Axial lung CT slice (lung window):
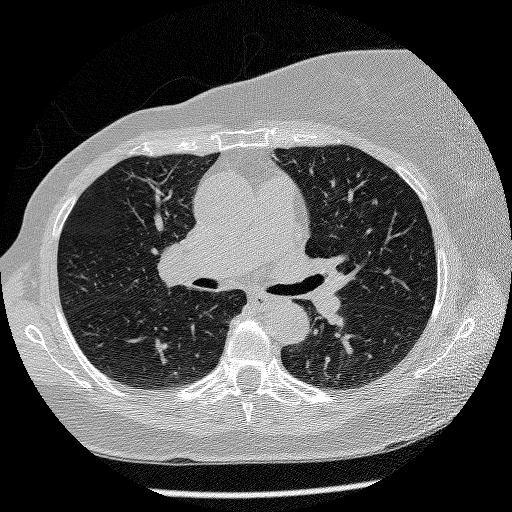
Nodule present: no